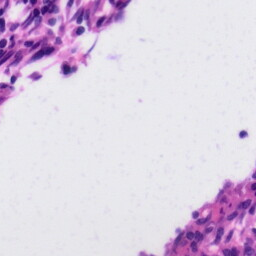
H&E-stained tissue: Tonsil